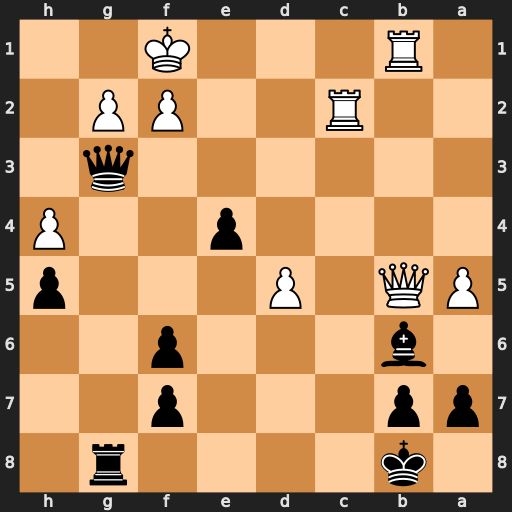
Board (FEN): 1k4r1/pp3p2/1b3p2/PQ1P3p/4p2P/6q1/2R2PP1/1R3K2
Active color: b
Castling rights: -
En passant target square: -
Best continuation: Qxg2+ Ke1 Qg1+ Qf1 Bxa5+